Field crop: maize
Growth stage: 1
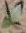
Species: datura